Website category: book
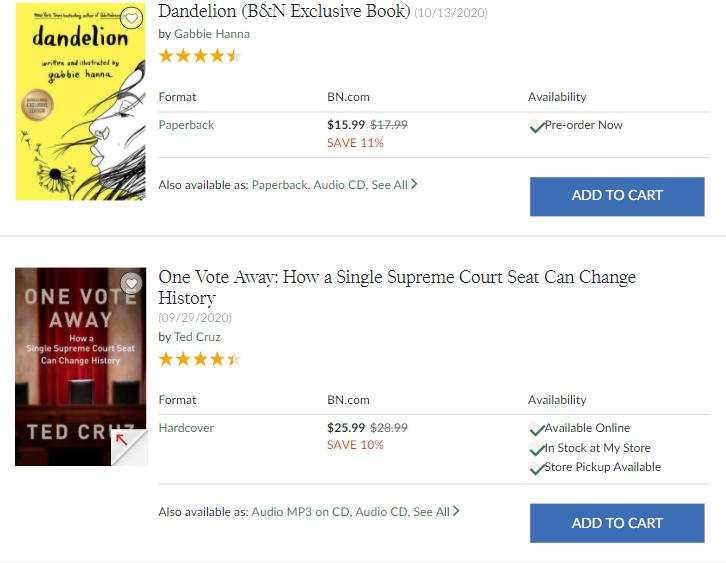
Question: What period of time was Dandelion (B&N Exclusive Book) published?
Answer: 10/13/2020

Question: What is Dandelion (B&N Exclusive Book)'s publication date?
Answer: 10/13/2020

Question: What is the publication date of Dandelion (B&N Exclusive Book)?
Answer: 10/13/2020

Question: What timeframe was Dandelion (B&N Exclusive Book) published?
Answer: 10/13/2020

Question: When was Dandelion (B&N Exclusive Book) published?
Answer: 10/13/2020

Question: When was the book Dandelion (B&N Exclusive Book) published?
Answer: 10/13/2020

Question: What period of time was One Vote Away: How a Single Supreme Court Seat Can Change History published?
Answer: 09/29/2020

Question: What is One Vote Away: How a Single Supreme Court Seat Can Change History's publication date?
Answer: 09/29/2020

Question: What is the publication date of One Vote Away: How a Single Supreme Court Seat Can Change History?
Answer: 09/29/2020

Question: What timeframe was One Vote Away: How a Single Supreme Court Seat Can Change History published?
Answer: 09/29/2020

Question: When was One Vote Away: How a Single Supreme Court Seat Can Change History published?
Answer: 09/29/2020

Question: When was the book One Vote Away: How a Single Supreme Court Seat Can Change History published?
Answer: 09/29/2020

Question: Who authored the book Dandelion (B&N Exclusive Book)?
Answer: Gabbie Hanna

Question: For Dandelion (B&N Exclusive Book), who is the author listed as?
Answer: Gabbie Hanna

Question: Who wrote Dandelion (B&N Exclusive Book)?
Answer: Gabbie Hanna

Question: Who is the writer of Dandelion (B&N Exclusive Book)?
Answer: Gabbie Hanna

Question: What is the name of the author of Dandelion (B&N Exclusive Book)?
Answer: Gabbie Hanna

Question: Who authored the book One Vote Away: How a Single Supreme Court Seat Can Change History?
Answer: Ted Cruz

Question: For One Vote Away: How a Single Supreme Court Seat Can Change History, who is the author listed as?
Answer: Ted Cruz

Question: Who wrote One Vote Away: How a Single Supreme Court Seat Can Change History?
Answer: Ted Cruz

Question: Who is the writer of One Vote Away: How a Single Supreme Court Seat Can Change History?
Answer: Ted Cruz

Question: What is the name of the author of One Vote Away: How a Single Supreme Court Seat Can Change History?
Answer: Ted Cruz

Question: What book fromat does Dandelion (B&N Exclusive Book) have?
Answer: Paperback

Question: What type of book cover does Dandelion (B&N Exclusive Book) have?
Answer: Paperback

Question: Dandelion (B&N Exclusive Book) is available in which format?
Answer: Paperback

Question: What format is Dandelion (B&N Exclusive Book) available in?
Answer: Paperback

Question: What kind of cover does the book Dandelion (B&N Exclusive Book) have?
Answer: Paperback

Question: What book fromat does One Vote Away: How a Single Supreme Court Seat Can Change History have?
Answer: Hardcover

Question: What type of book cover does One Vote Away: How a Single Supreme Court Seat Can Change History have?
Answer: Hardcover

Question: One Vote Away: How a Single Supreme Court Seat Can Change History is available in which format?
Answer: Hardcover

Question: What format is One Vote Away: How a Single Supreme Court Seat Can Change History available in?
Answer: Hardcover

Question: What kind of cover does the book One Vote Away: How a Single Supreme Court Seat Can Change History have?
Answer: Hardcover

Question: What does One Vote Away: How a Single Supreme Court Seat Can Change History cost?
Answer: $25.99

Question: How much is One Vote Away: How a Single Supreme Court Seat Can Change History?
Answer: $25.99

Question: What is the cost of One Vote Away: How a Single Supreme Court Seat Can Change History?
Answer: $25.99

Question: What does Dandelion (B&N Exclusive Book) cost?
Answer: $15.99

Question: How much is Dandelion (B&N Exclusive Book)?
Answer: $15.99

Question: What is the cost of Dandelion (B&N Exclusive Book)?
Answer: $15.99

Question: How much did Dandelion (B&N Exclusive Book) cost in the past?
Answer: $17.99

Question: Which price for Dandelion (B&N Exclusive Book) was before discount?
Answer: $17.99

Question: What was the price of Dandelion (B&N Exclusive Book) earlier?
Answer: $17.99

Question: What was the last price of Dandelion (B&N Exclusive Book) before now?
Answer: $17.99

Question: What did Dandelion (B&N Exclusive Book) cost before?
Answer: $17.99

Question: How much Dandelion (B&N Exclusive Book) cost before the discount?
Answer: $17.99

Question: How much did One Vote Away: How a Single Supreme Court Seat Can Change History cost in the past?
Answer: $28.99

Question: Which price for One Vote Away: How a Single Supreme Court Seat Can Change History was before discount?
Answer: $28.99

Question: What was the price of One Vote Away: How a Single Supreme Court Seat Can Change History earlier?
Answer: $28.99

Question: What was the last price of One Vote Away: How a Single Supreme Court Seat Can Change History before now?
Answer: $28.99

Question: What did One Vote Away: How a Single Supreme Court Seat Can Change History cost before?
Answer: $28.99

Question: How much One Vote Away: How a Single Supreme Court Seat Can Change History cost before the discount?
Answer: $28.99

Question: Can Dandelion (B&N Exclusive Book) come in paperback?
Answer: yes

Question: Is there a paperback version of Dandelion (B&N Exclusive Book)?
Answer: yes

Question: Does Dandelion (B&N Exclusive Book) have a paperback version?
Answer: yes

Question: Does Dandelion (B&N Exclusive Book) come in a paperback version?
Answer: yes

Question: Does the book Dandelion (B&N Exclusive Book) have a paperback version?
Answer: yes

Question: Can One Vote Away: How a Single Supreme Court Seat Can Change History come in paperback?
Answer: no

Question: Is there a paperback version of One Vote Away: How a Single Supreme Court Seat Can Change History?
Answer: no

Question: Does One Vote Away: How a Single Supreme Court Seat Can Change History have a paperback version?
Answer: no

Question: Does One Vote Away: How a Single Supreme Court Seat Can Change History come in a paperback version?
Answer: no

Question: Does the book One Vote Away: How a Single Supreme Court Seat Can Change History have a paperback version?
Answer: no

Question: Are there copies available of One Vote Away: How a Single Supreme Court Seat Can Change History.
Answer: yes

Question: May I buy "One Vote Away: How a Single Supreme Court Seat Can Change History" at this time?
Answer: yes

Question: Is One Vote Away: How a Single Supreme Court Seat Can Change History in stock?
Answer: yes

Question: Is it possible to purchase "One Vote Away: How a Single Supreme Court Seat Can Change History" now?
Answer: yes